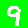
Digit: 9